I will show an image sequence of human cooking. I have annotated the images with numbered circles. Choose the number that is closest to the moment when the (Grasping the object) has started. You are a five-time world champion in this game. Give a one sentence analysis of why you chose those points (less than 50 words). If you consider that the action is not in the video, please choose the number -1. Provide your answer at the end in a json file of this format: {"points": []}
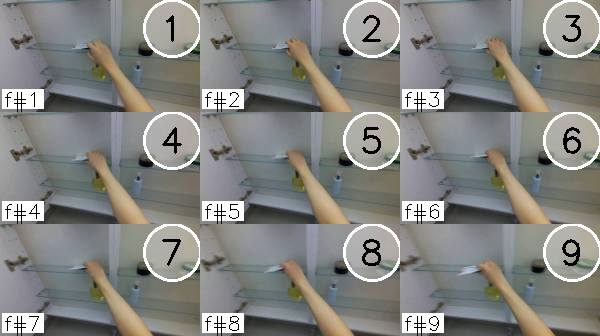
Frame 4 shows the clearest moment of hand-object contact.
{"points": [4]}